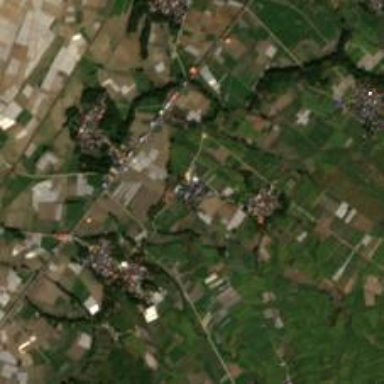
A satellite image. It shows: Village area.